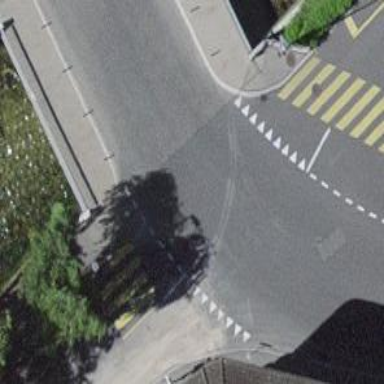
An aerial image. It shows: Residential road with asphalt surface and opposite cycleway.